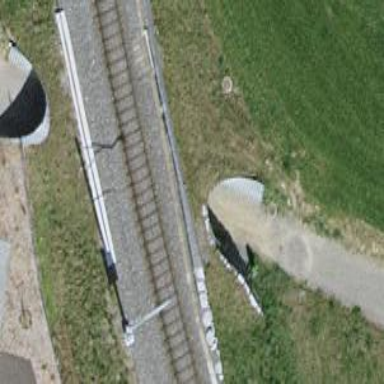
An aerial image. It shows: Footway passing through tunnel.